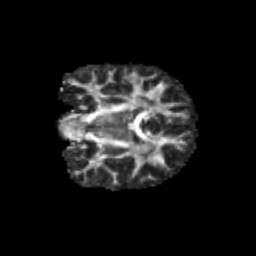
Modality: FA
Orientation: coronal
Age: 10
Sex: female
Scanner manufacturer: siemens
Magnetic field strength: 3 T
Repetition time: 3.8 s
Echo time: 0.07 s